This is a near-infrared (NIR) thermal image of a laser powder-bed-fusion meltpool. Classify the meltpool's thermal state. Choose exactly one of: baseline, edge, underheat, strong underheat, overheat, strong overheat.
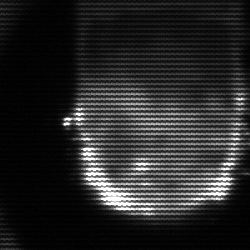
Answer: baseline